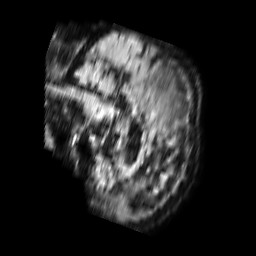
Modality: FLAIR
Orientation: sagittal
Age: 76
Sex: female
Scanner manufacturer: philips
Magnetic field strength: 1.5 T
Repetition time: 6 s
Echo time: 0.1031 s